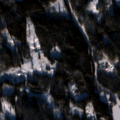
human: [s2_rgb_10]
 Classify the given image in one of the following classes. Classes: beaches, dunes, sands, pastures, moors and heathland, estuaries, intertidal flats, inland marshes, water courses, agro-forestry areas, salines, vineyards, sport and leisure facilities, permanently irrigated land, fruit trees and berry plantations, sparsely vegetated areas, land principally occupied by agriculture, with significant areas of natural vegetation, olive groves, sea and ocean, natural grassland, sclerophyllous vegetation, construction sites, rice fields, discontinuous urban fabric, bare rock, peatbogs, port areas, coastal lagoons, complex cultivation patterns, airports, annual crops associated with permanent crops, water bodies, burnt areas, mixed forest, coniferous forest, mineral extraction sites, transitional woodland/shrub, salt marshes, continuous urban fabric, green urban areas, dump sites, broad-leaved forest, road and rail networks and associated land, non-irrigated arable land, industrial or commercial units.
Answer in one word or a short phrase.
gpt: coniferous forest, mixed forest, transitional woodland/shrub, water bodies